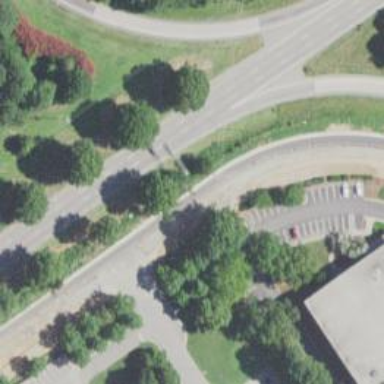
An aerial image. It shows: Unmarked crossing for cyclists on cycleway.